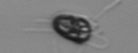
Label: Pyramimonas_morphotype1